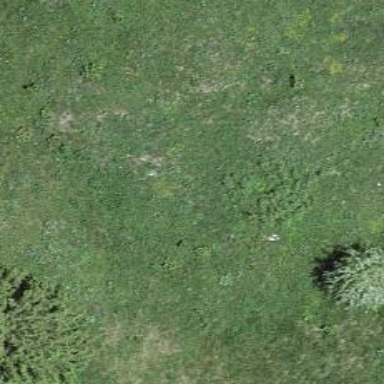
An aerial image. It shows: Path covered in grass.